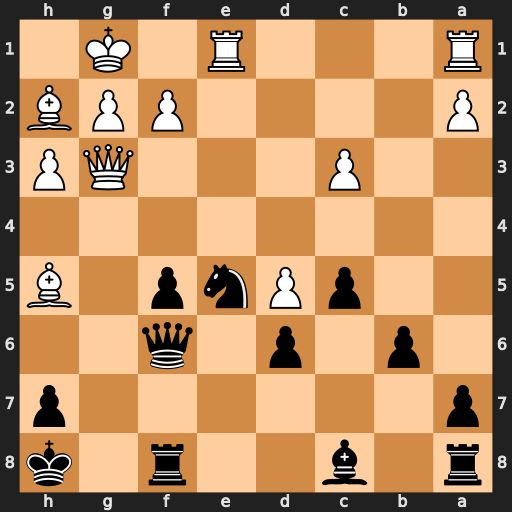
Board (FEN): r1b2r1k/p6p/1p1p1q2/2pPnp1B/8/2P3QP/P4PPB/R3R1K1
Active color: b
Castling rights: -
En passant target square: -
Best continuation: f4 Qxf4 Qxf4 Bxf4 Rxf4